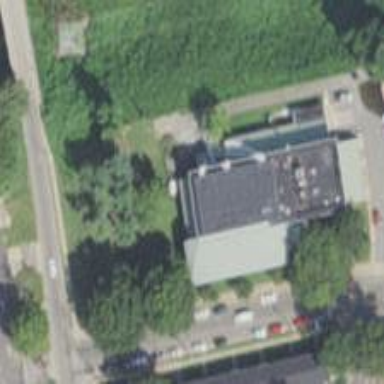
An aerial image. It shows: Community centre building.